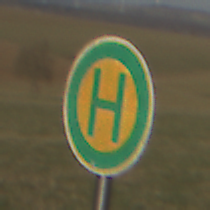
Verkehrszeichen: Haltestelle
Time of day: MorningAfternoon
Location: Outdoor (Nature)
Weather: Clear
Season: Winter
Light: Natural